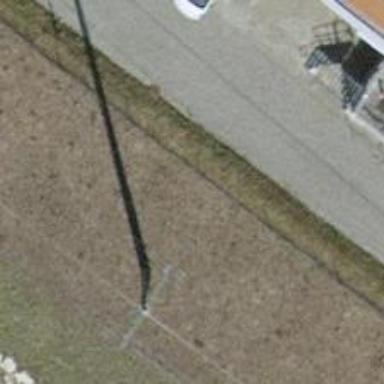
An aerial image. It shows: Concrete power pole.